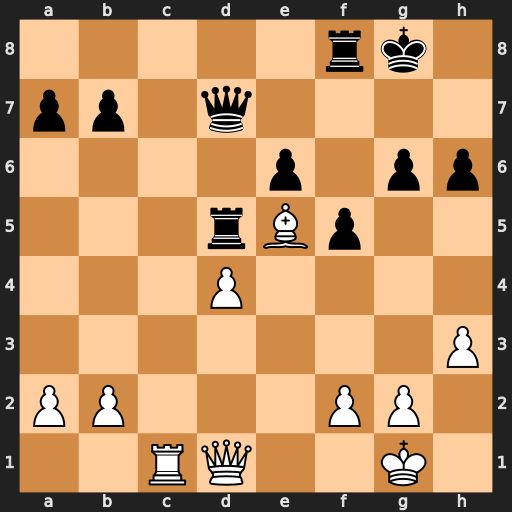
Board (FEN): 5rk1/pp1q4/4p1pp/3rBp2/3P4/7P/PP3PP1/2RQ2K1
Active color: w
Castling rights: -
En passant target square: -
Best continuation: Rc7 Qxc7 Bxc7